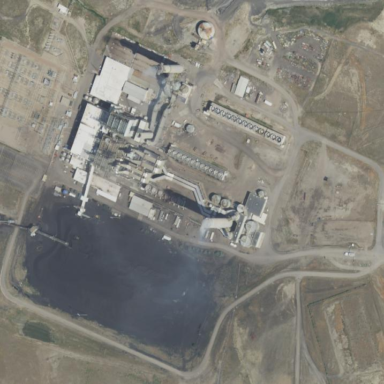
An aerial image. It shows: Industrial area with coal power plant.